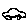
Label: car